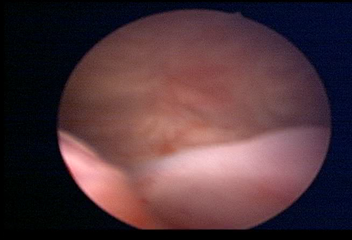
Modality: WLC
Class: Normal mucosa
Bladder cancer association: No